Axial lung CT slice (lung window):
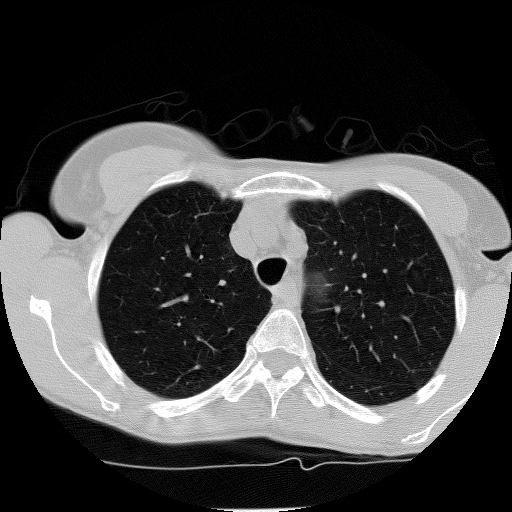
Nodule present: no